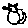
Label: cat